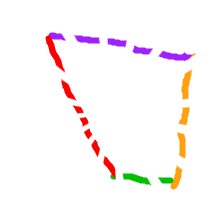
Shape: trapezoid